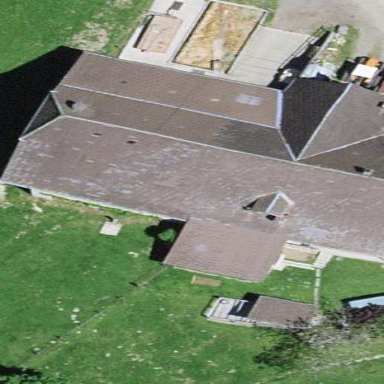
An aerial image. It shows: Farm building.